Question: I am creating a kivy app where I have used router showing this error-
AttributeError: 'MainRouter' object has no attribute '_disabled_count'

Any solution?
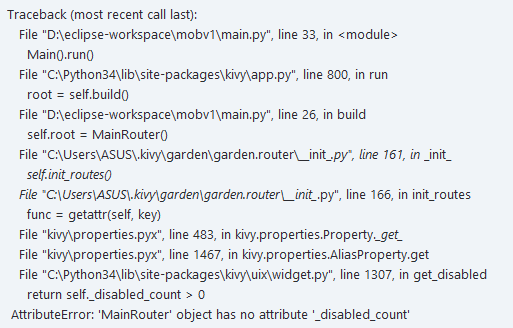
Answer: This error is caused by Kivy version. The latest version of Kivy-1.10.1 has some bug which is causing the problem. The older version seems fine!